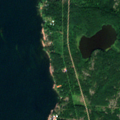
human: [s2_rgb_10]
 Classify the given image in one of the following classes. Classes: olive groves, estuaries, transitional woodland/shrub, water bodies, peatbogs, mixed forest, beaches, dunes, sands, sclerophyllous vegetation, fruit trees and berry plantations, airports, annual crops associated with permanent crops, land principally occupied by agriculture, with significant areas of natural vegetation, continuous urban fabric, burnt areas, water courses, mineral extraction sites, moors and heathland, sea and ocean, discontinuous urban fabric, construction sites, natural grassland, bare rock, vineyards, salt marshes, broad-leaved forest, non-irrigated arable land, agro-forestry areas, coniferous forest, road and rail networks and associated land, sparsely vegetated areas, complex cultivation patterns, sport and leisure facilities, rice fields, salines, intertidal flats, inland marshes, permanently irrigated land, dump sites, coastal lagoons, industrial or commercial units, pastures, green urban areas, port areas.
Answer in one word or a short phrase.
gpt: mixed forest, sea and ocean